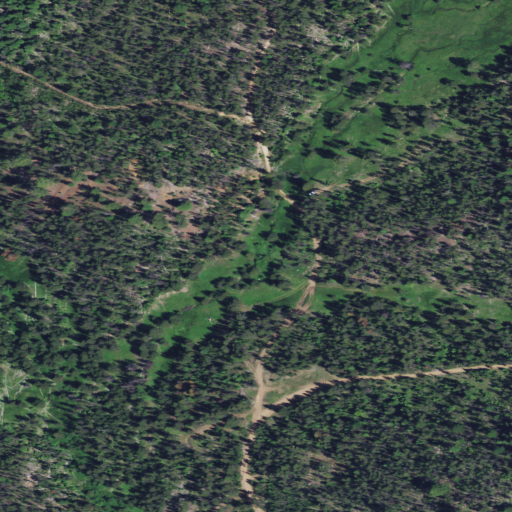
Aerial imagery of plain(s) in Oregon named Dixie Meadows containing evergreen forest and woody wetlands